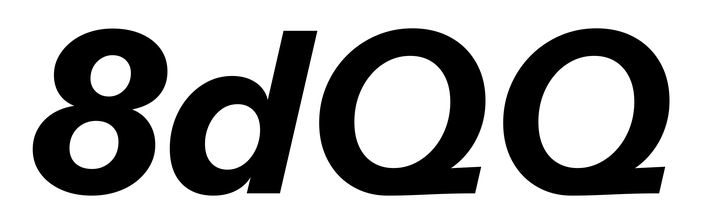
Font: InstrumentSans-Italic_Bold_Italic